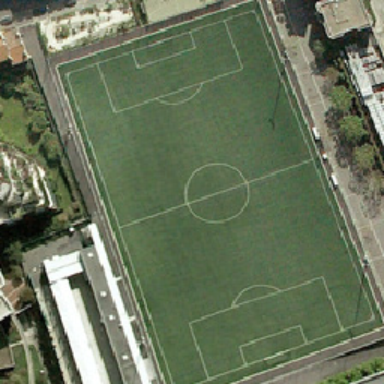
We can see a football field near some buildings .